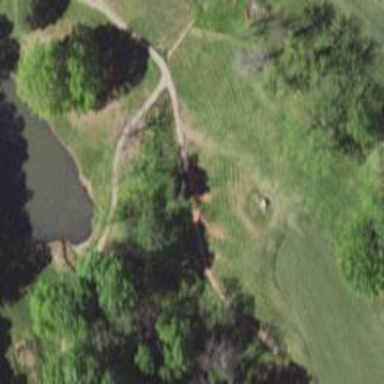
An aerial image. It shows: Pathway for golfing.